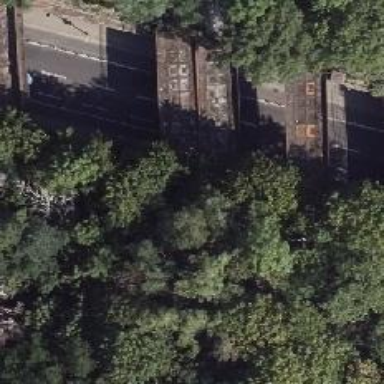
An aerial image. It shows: Disused railway bridge from historic railway.